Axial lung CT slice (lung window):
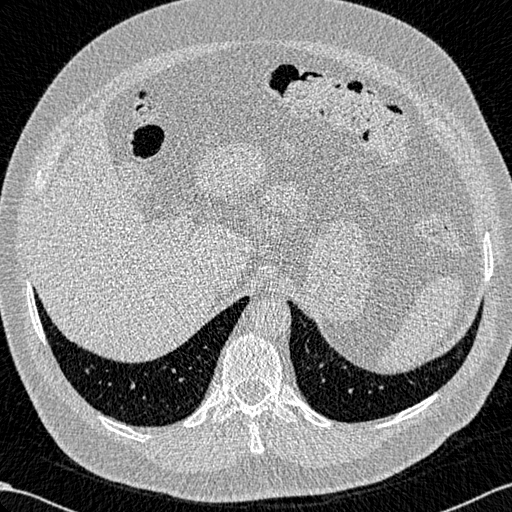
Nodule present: no